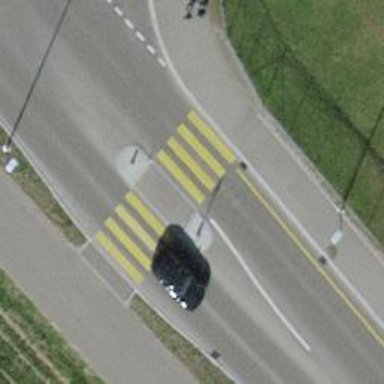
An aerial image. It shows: Zebra crossing with pedestrian island.